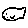
Label: fish